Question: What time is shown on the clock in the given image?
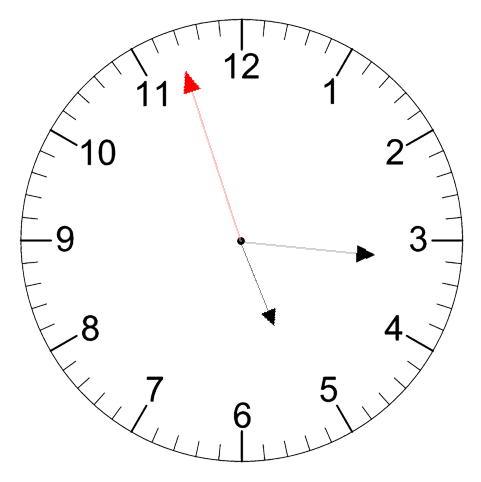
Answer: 05:15:57